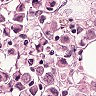
Metastatic tissue present: yes